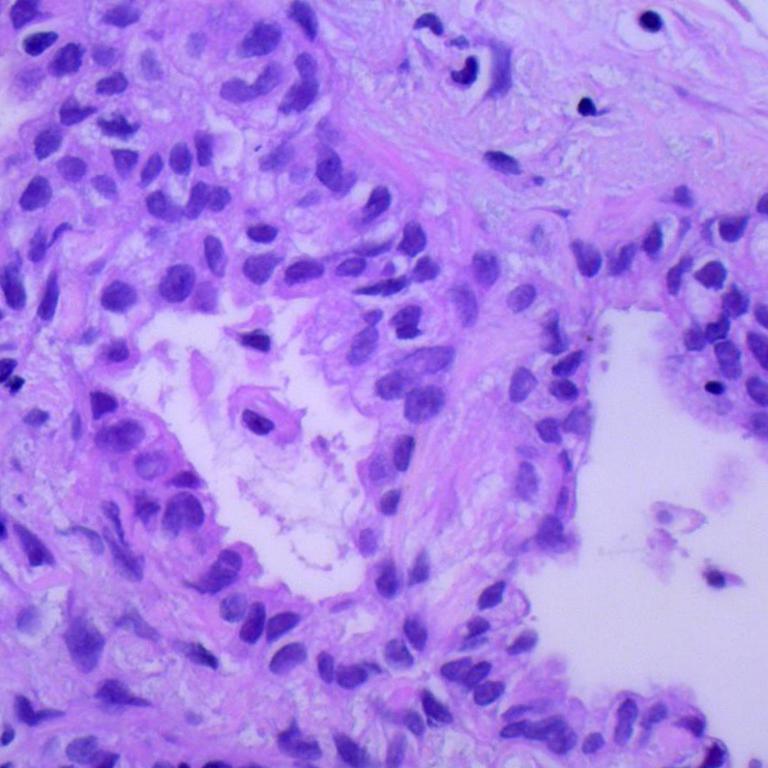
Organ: lung
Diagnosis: adenocarcinomas